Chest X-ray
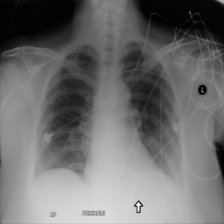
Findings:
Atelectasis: negative
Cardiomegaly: negative
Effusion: negative
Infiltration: negative
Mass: negative
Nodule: positive
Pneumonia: negative
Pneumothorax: negative
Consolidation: negative
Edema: negative
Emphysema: negative
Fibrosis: negative
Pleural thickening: negative
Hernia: negative